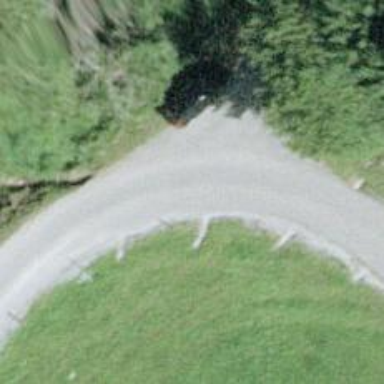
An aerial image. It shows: Unclassified road with smooth asphalt surface. The road has high-quality grade 1 tracktype.